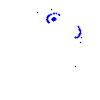
Particle: kaon